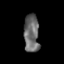
Tissue: skin
Cell type: Epithelial cells
Senescence score: 0.2586
Nuclear area (px): 570
Mean DAPI intensity: 104.751